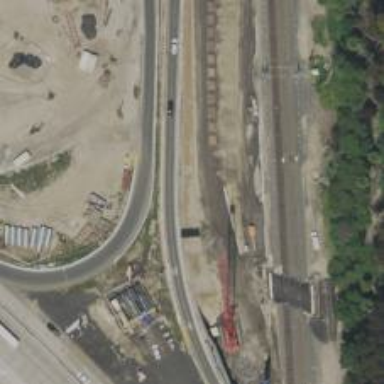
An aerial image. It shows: Asphalt motorway link.